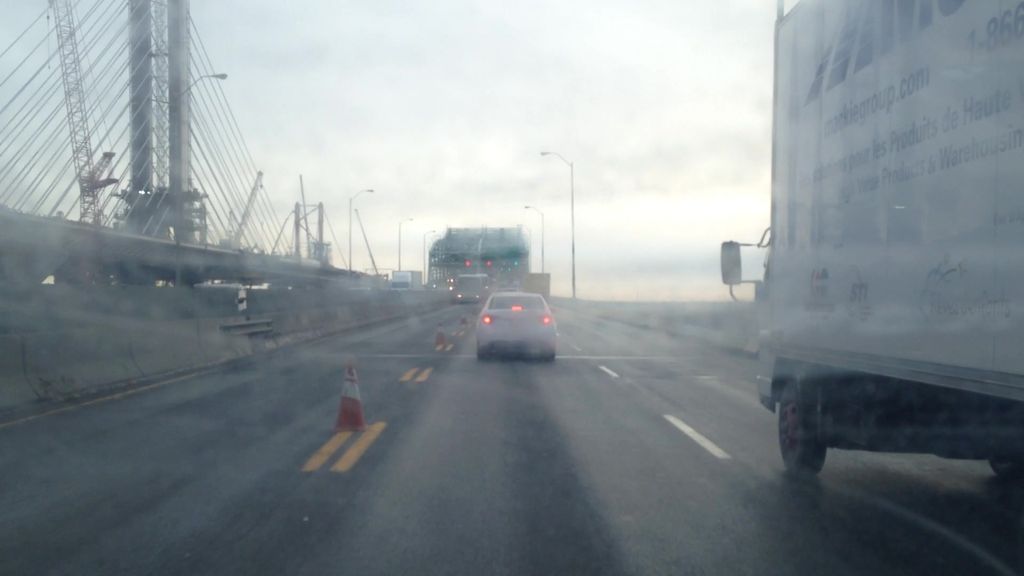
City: montreal